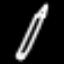
Label: pencil